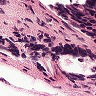
Metastatic tissue present: no